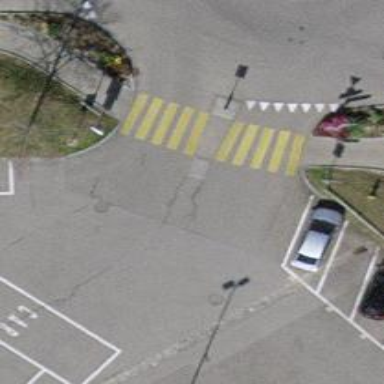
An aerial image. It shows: Uncontrolled zebra crossing on the road.